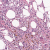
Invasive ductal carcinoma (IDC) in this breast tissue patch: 0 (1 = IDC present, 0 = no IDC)